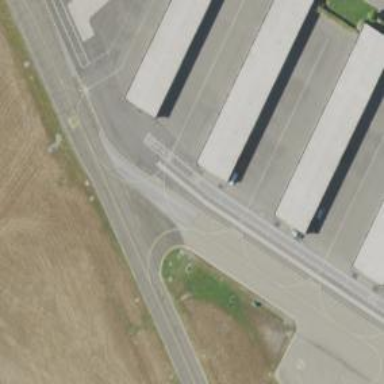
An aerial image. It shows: Image of taxiway at airport.